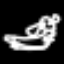
Label: bed